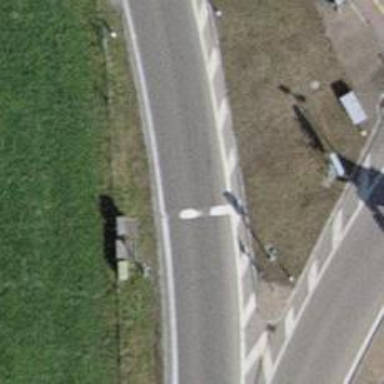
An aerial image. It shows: Road with traffic signals.